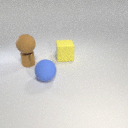
large blue rubber sphere in front of small brown metal cylinder